Field crop: maize
Growth stage: 1
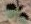
Species: datura